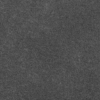
Label: dusty